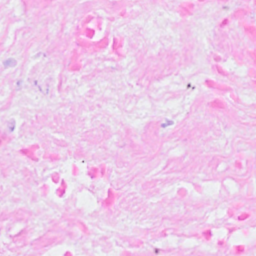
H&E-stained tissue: Breast